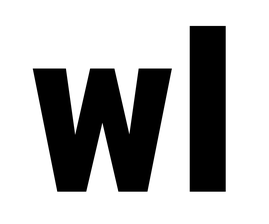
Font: Roboto_Condensed_ExtraBold